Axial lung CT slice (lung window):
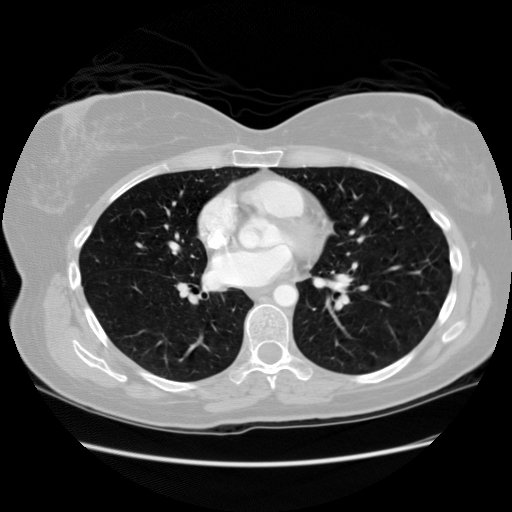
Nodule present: no